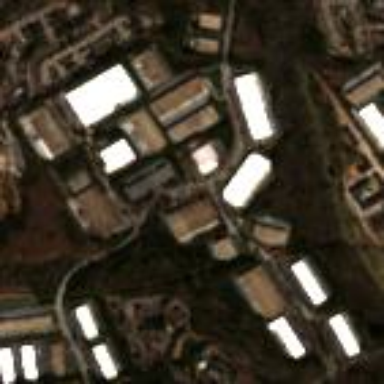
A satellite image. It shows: Industrial area.